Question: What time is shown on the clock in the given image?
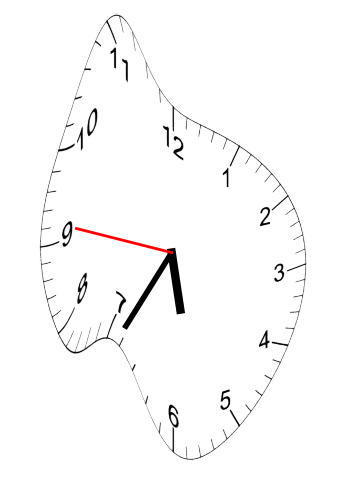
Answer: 05:34:46